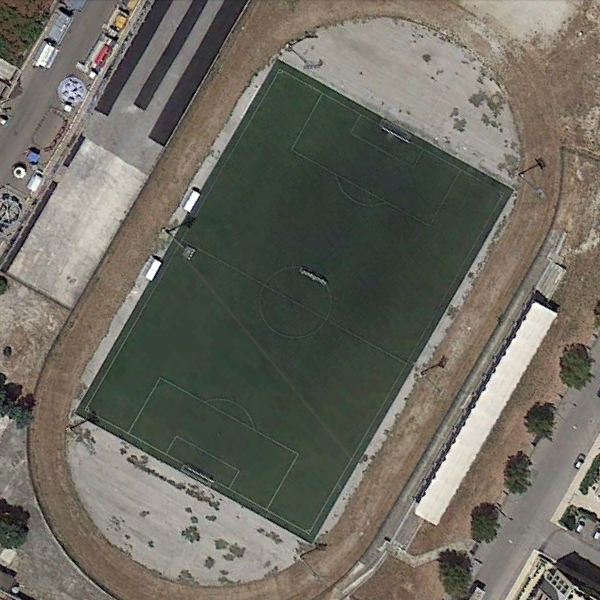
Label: Playground